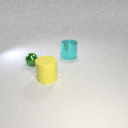
large cyan metal cylinder behind small green metal sphere